Aerial crown-view tile of a tropical tree (Barro Colorado Island, Panama), acquired 20250317:
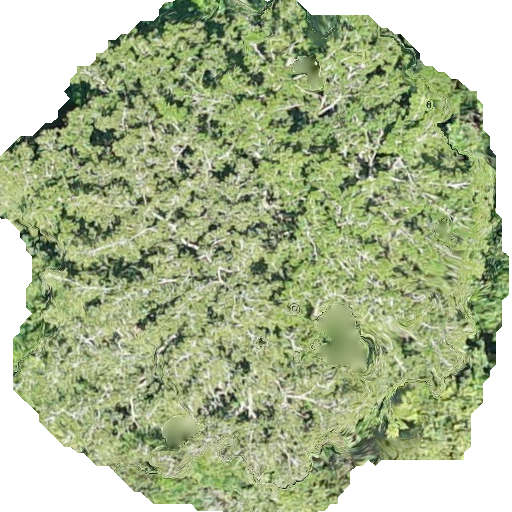
Species: Prioria copaifera
GBIF accepted scientific name: Prioria copaifera
Crown area: 308.373 m²